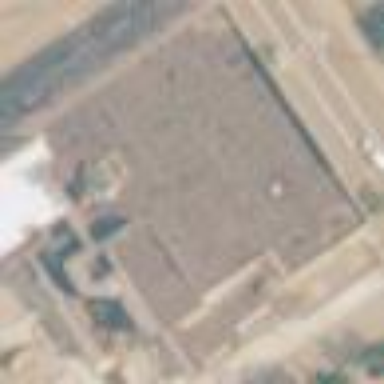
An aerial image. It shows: Government office building.